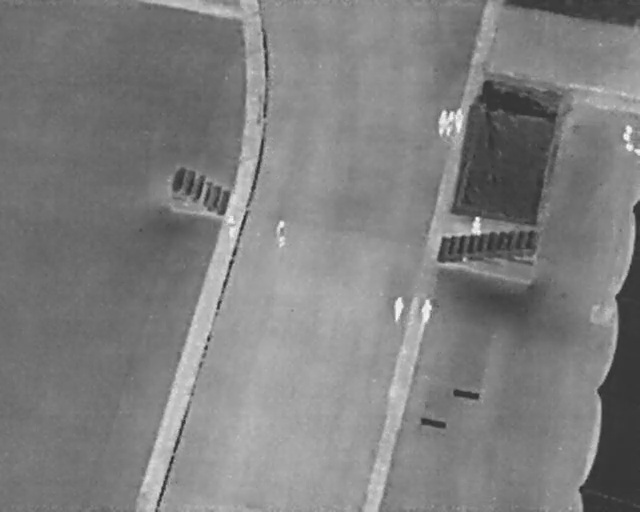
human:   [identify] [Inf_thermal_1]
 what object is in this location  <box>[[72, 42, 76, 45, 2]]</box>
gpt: <ref>1 medium person at the right</ref>